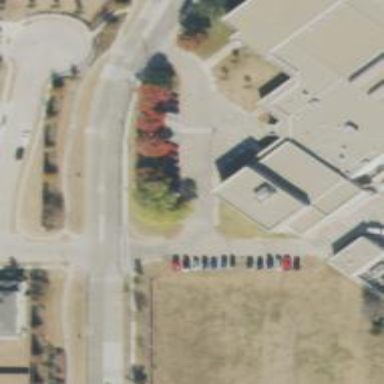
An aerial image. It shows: Parking space is available.